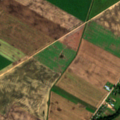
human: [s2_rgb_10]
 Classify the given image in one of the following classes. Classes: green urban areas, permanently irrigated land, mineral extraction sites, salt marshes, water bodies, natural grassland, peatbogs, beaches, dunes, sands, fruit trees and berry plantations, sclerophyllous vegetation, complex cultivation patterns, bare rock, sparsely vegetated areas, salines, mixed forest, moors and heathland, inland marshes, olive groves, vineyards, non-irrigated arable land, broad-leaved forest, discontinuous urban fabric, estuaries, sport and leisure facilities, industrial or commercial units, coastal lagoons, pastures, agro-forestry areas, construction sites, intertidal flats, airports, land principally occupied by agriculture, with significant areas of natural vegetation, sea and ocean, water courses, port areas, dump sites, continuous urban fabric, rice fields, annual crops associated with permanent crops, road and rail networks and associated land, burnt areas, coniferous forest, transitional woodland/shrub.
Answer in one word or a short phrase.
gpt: non-irrigated arable land, pastures, land principally occupied by agriculture, with significant areas of natural vegetation